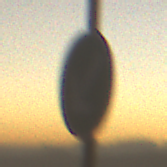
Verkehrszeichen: VorgeschriebeneVorbeifahrtLinks
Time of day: Dawn
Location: Outdoor (RoadRail)
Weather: Clear
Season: NotSpecified
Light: Natural